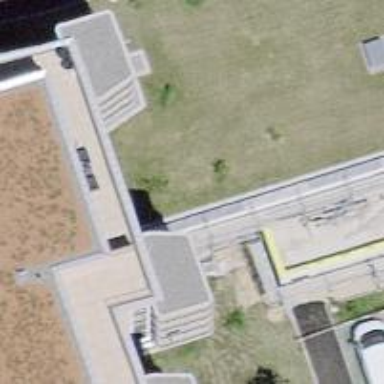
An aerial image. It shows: Retaining wall made of concrete.